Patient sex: F
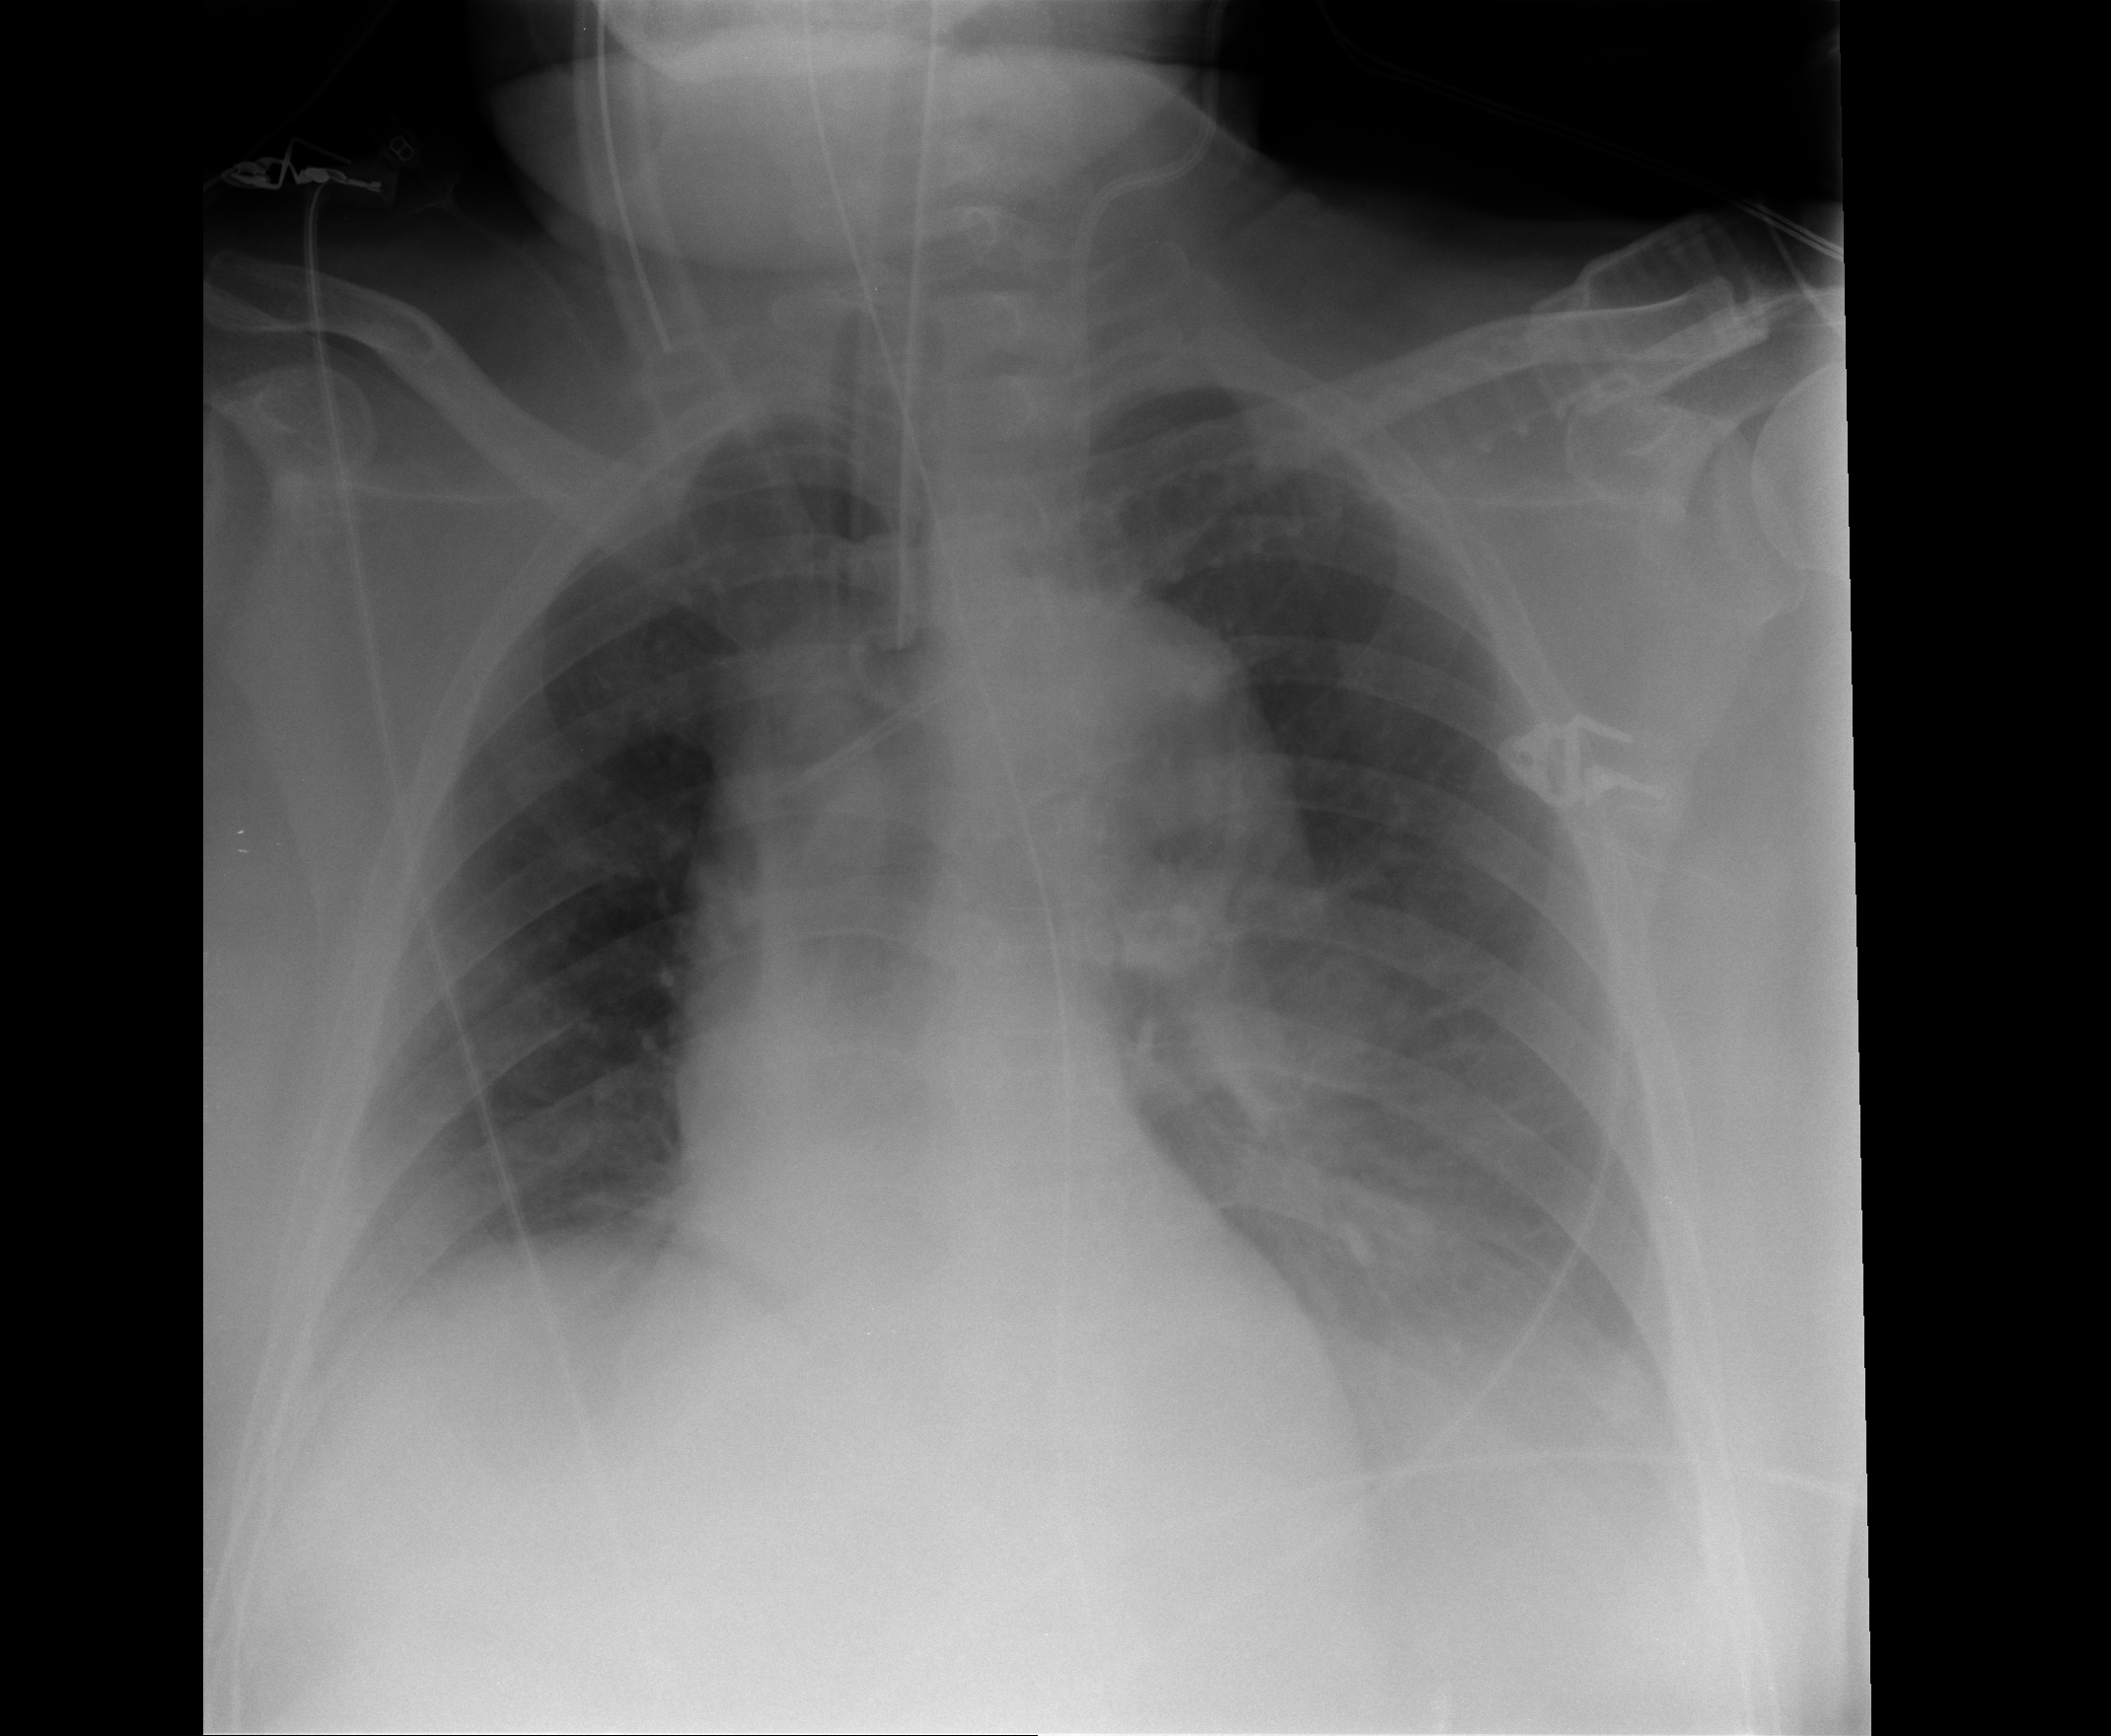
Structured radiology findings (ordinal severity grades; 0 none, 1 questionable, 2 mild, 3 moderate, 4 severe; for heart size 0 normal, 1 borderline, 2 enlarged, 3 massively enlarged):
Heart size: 0
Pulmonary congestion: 0
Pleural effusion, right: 1
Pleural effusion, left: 2
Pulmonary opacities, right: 0
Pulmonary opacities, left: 0
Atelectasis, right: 2
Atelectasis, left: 2